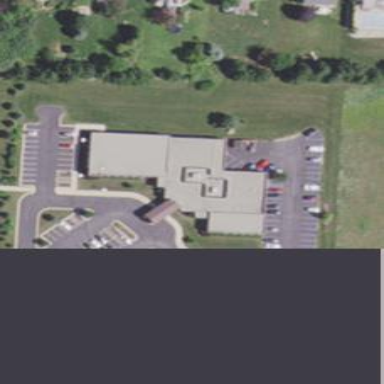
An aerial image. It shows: Commercial building that houses clinic providing healthcare services.